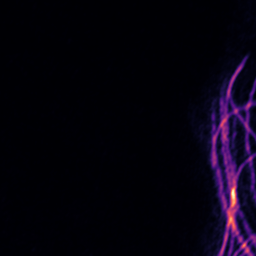
Label: Super-resolution Microtubules image